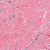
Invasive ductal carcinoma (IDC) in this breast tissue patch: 0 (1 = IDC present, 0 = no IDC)